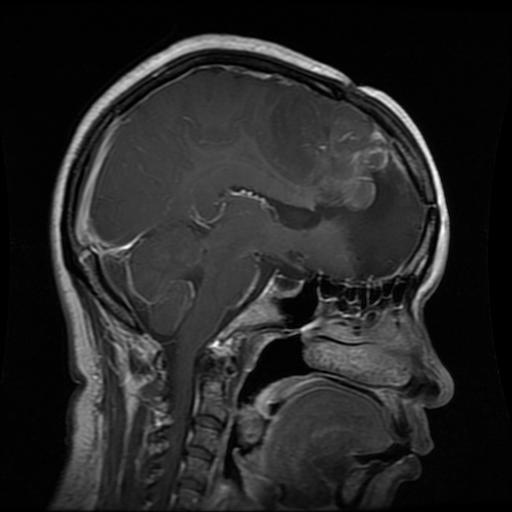
Label: glioma